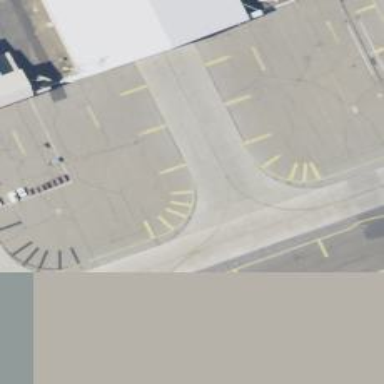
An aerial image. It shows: Image of taxiway at airport.